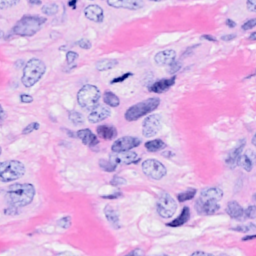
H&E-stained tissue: Breast